Interaction volume radius: 5 \u00c5
Interaction volume height: 25 \u00c5
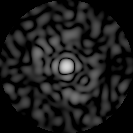
Disorder parameter: 0.8176